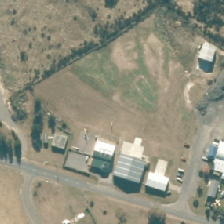
Land cover: urban_build_up